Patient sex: F
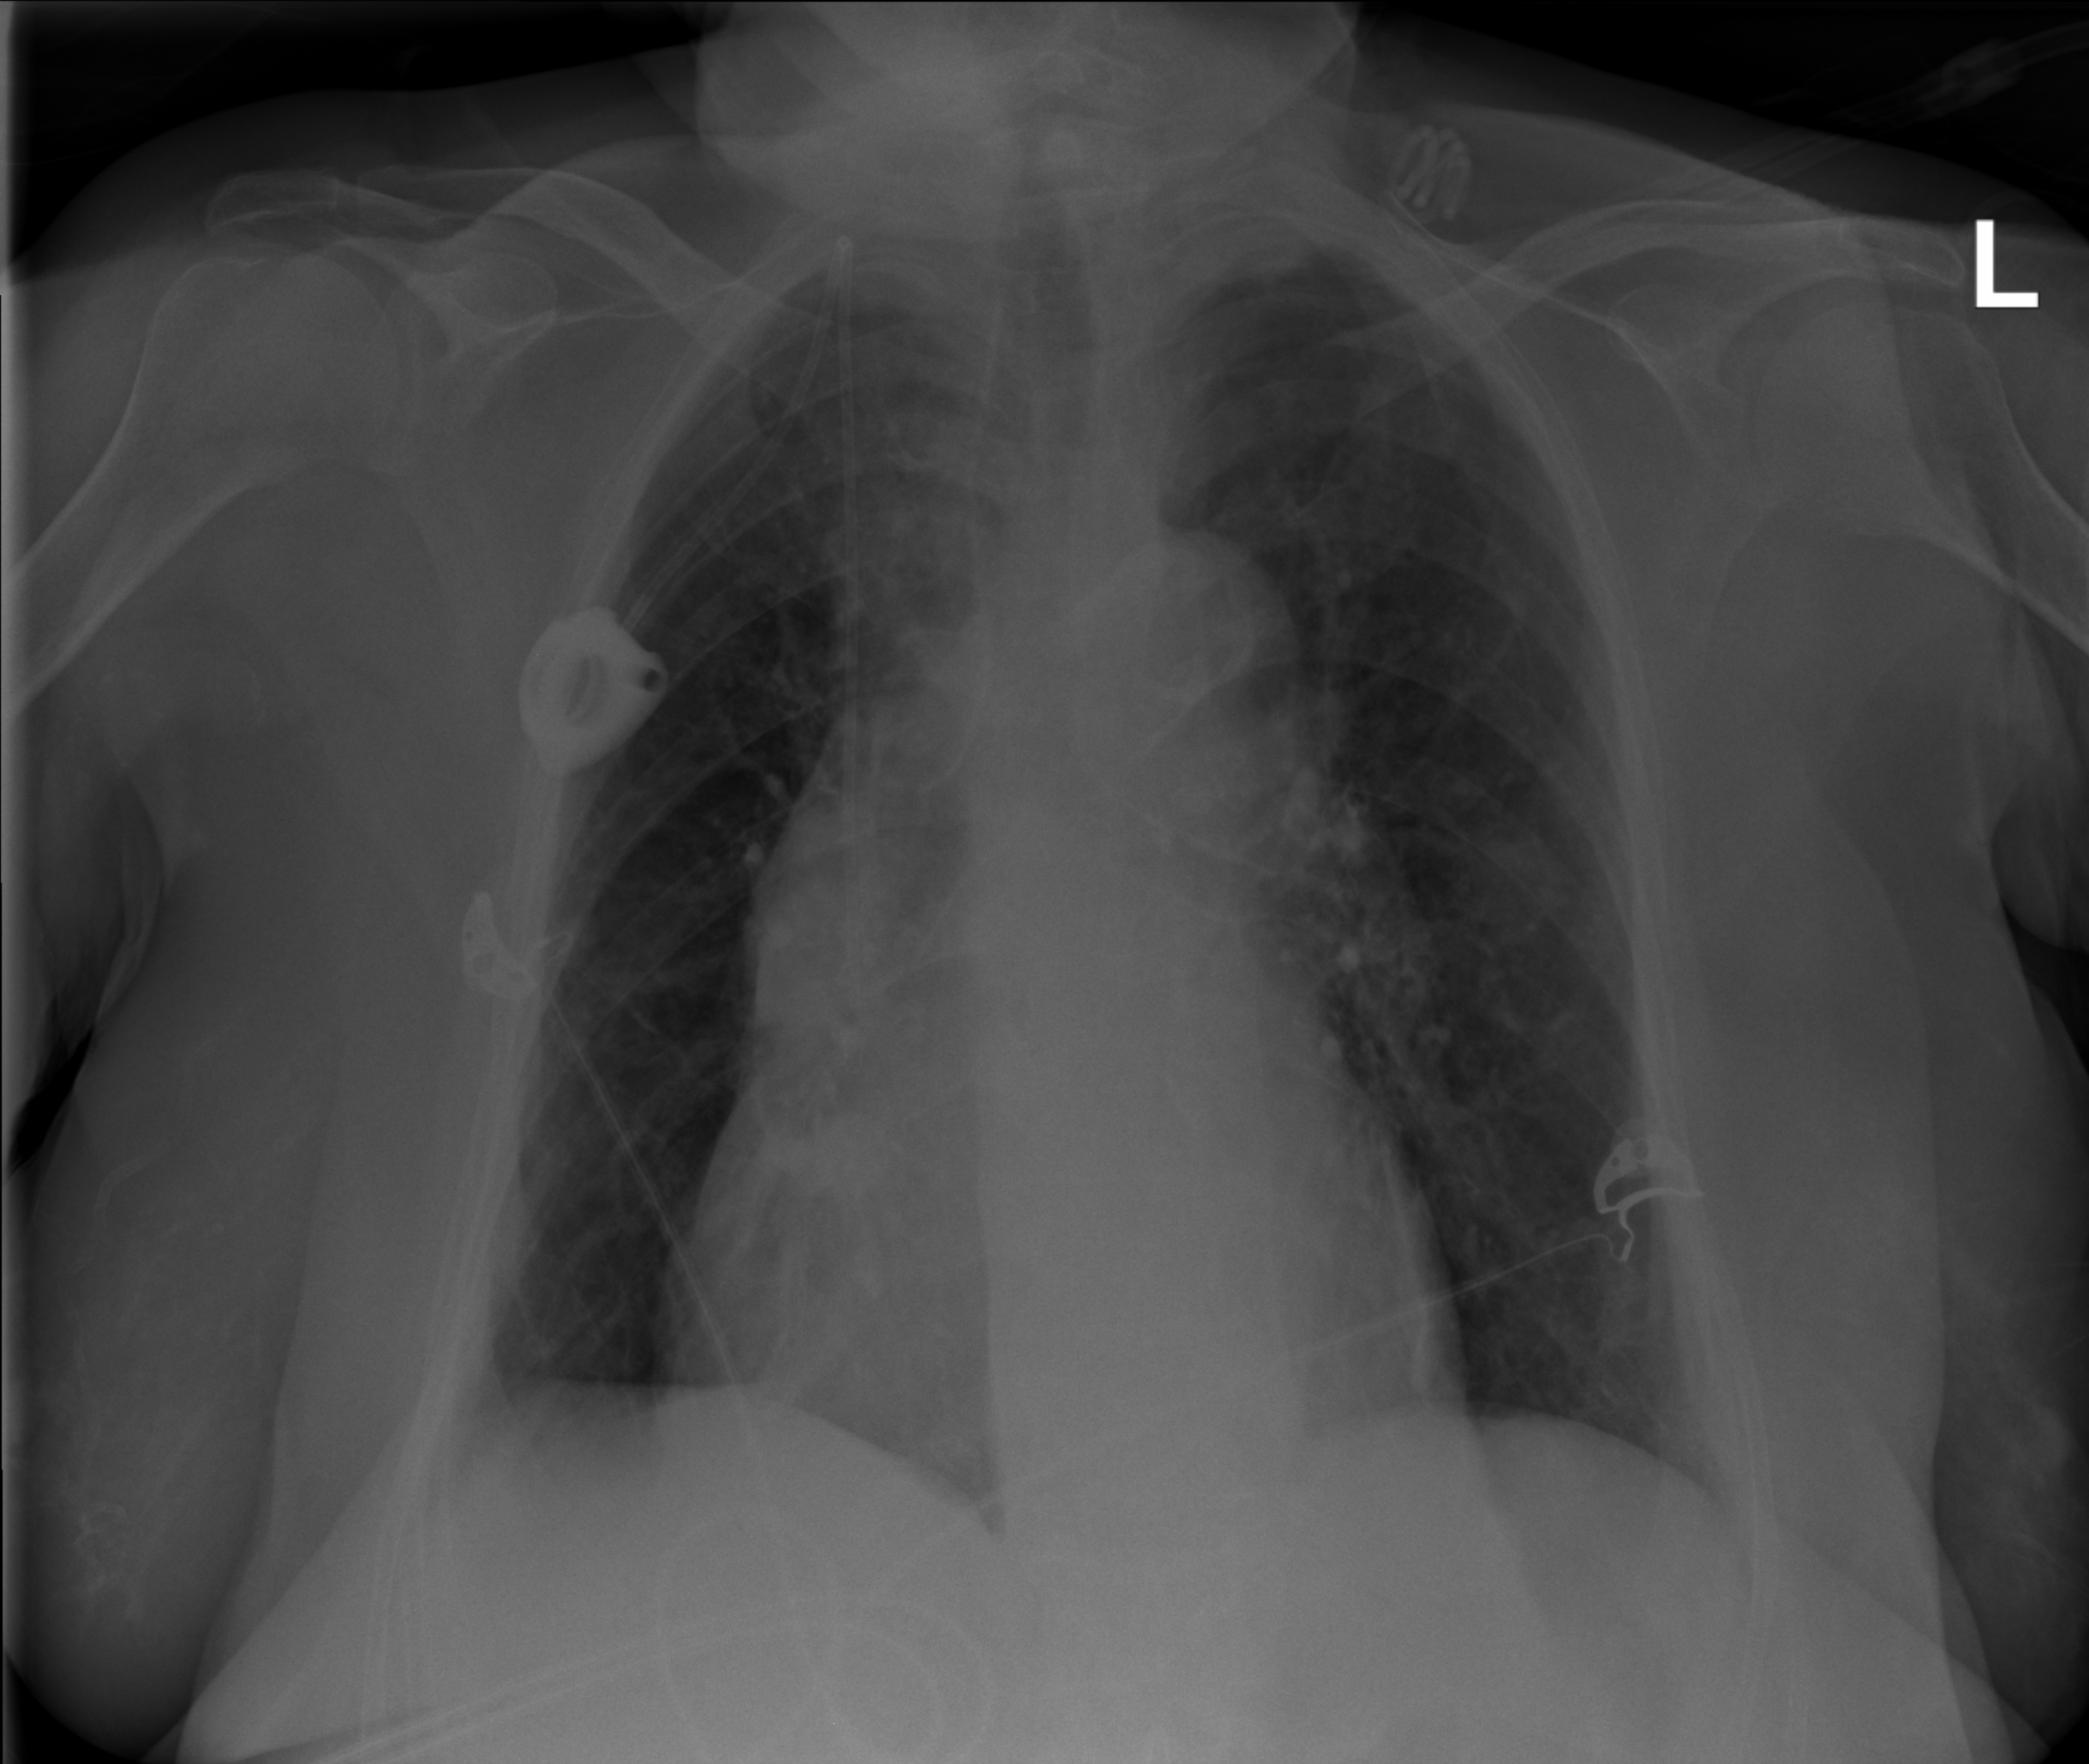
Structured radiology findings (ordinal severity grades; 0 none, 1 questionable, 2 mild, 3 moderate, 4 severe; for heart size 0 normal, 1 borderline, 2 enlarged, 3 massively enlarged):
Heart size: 2
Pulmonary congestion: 0
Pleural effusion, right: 2
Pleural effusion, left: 0
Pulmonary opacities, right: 0
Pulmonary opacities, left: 2
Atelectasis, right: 0
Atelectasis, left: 2